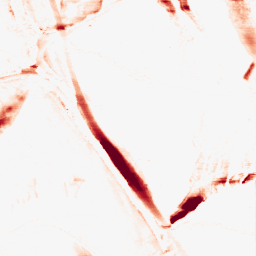
Category: morphological
Decomposition family: morphological_ellipse
Decomposition parameters: operation: opening
width: 5
height: 30
Upsampling method: sinc_blackman
Upsampling parameters: scale: 2
kernel_size: 8
Upsampling scale: 2